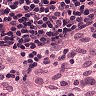
Metastatic tissue present: no